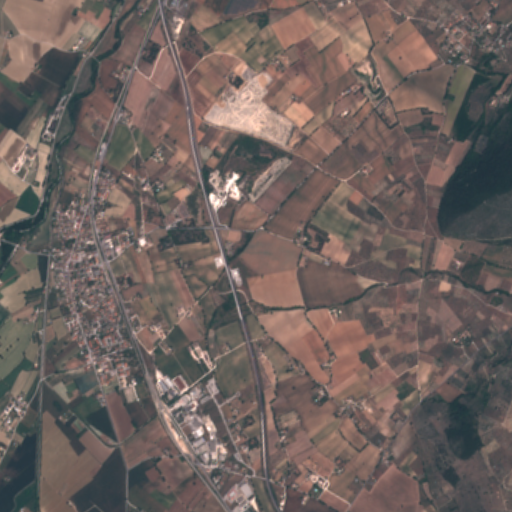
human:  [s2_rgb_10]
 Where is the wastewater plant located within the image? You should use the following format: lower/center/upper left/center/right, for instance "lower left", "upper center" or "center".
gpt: The wastewater plant is located in the upper left of the image.
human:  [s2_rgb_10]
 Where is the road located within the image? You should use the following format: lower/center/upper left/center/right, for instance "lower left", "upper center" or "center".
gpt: There is no road in the image.